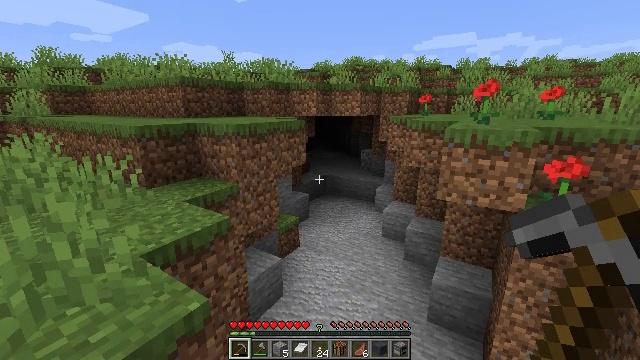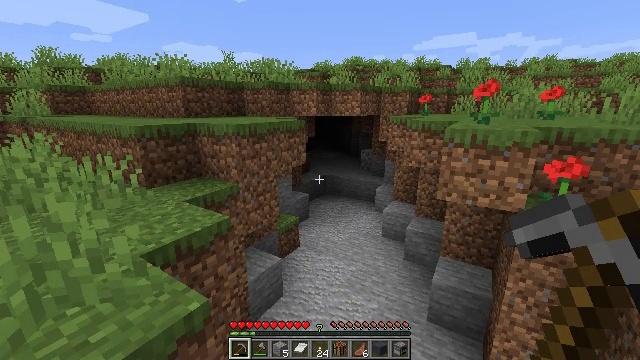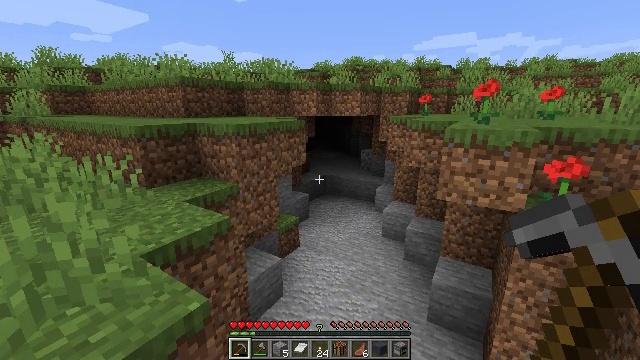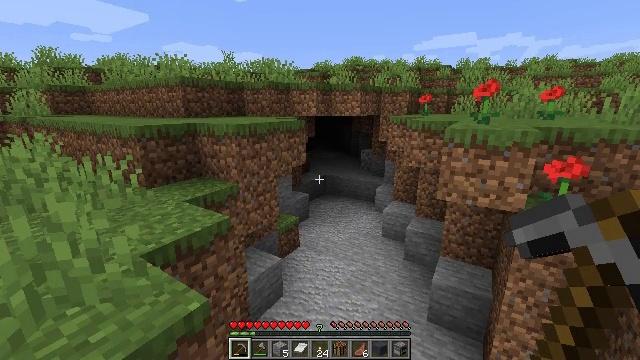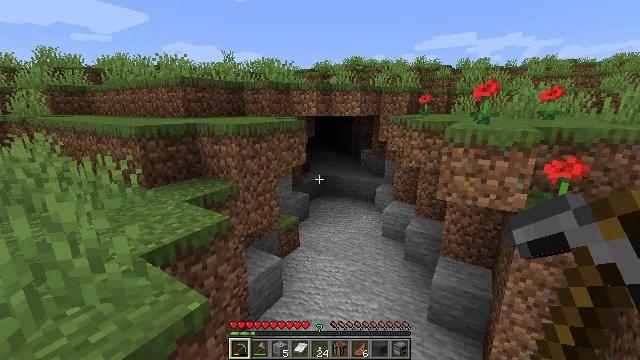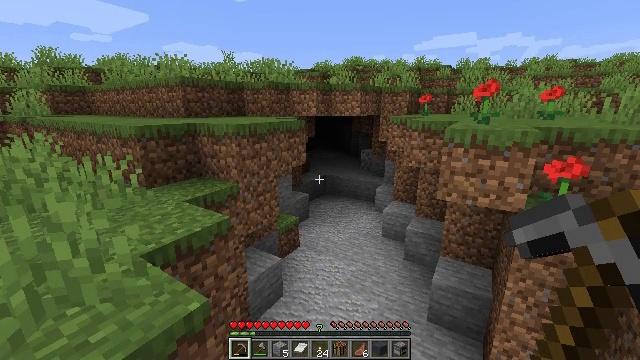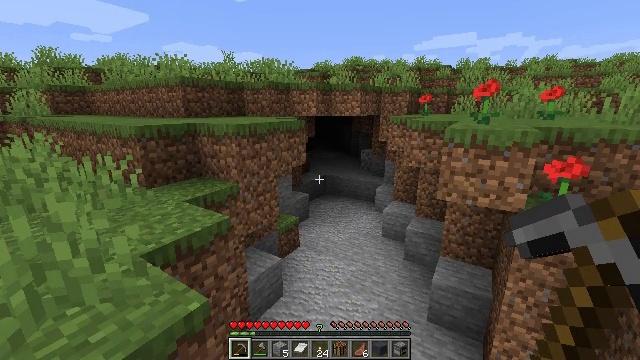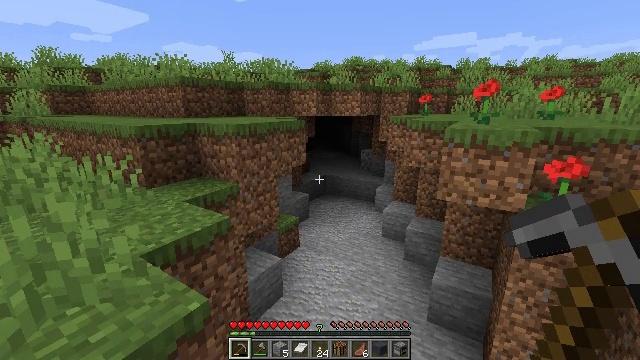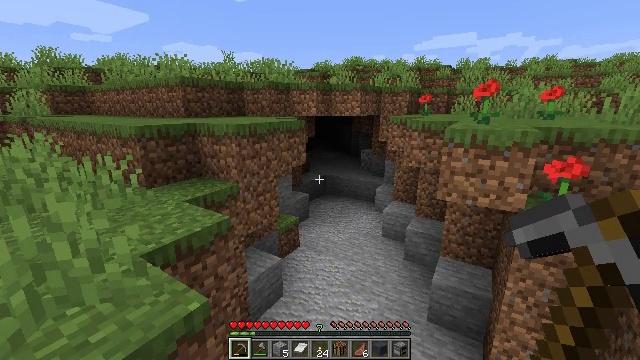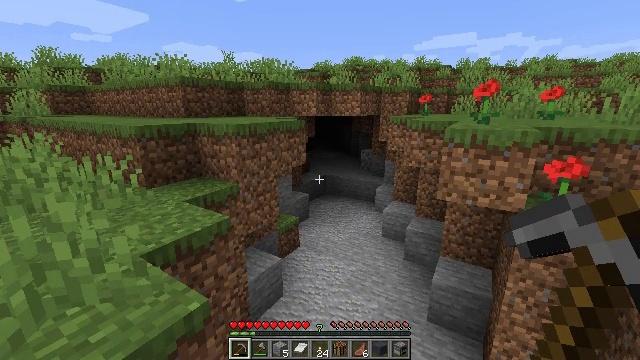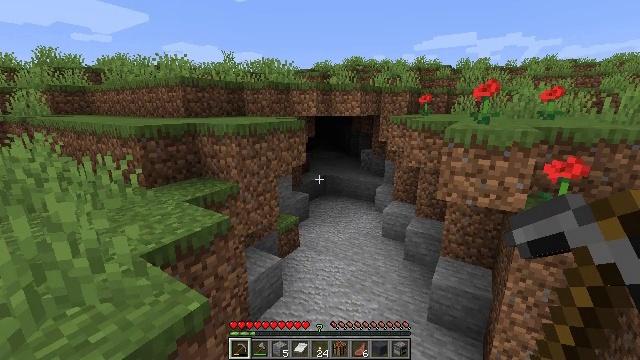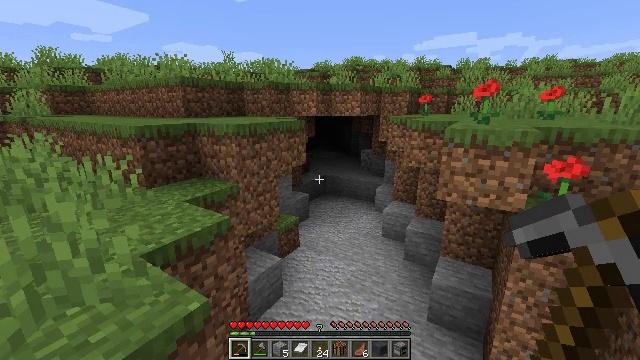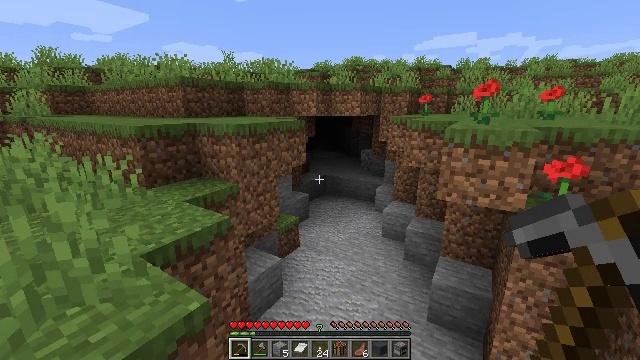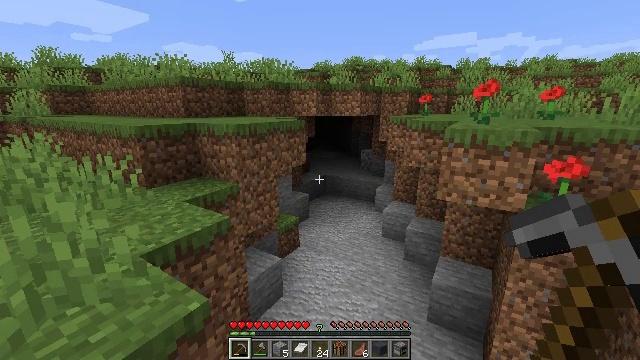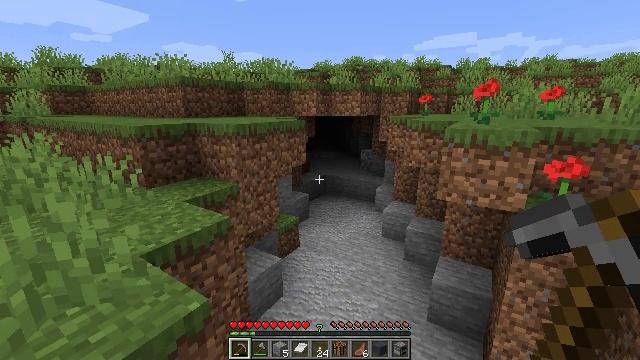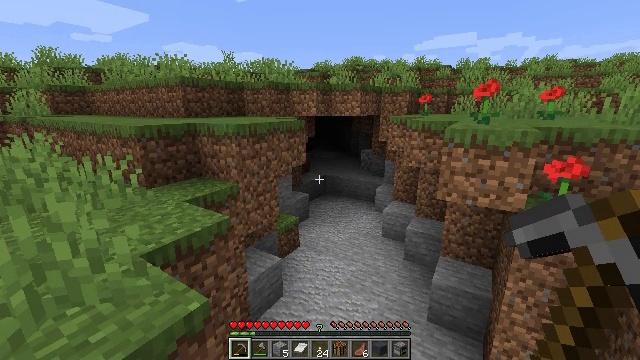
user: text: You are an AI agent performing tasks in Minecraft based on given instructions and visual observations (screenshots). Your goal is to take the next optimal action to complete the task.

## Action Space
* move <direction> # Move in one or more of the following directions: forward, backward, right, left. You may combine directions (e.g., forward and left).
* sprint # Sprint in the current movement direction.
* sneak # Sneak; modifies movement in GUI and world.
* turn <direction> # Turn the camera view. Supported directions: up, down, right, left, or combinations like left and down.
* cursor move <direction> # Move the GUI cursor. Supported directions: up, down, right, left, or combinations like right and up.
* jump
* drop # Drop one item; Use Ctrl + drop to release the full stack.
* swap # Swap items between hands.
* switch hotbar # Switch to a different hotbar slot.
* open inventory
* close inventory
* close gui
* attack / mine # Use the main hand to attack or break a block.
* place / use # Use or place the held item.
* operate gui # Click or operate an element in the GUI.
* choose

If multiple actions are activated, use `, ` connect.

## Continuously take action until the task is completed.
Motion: motion action
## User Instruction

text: Attack the pumpkin to gather it.
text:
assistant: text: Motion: sneak
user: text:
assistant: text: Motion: sneak
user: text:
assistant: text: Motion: sneak
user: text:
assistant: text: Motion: sneak
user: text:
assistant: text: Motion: sneak
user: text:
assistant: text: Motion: sneak
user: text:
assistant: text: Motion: sneak
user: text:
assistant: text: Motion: sneak
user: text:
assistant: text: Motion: sneak
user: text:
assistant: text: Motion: sneak
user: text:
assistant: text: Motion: sneak
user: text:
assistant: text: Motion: sneak
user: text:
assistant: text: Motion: sneak
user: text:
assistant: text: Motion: sneak
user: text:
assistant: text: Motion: sneak
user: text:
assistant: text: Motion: sneak
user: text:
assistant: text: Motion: sneak
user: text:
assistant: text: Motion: sneak
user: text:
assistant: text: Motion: sneak
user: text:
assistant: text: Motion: sneak
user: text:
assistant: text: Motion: sneak
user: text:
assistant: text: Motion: sneak
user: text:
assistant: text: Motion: sneak
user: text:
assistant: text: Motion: sneak
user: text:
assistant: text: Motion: sneak
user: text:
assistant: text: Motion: sneak
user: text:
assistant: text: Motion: sneak
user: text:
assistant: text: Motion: sneak
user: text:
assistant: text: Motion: sneak
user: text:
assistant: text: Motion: sneak